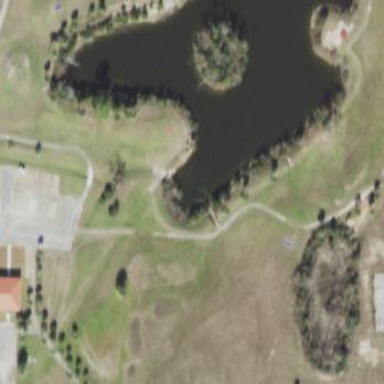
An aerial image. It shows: Water hazard on golf course. The hazard is natural water feature.